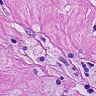
Metastatic tissue present: yes